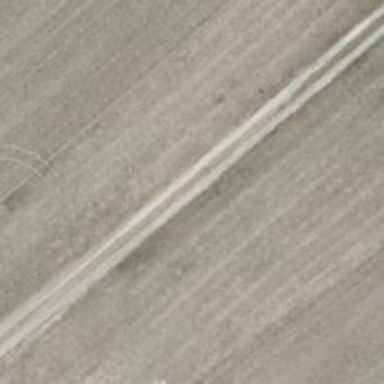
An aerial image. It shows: Track on the ground with grade3 tracktype.